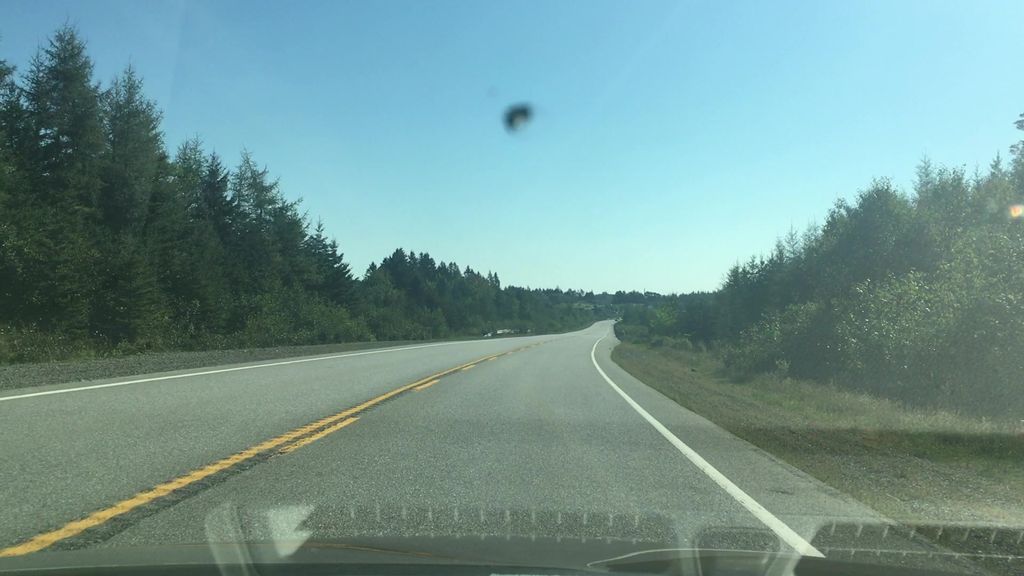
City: halifax